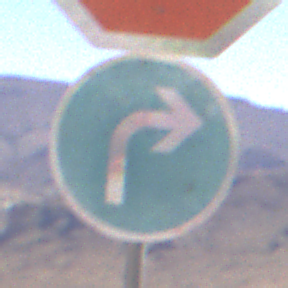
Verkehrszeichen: VorgeschriebeneFahrtrichtungRechts
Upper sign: Stop
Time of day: Midday
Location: Outdoor (Nature)
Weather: Clear
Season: NotSpecified
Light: Natural